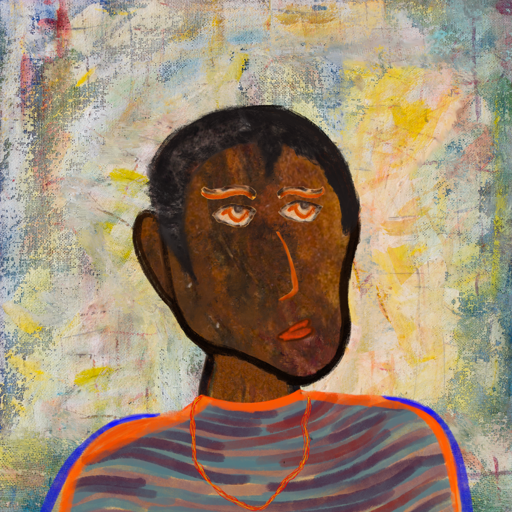
Background: Irani, Head And Neck Side: Mosgoul, Face Side: Experience, Bust: Experience, Hair Side: Roy_Bahadur, Head Accessory: Blank, Second Necklace: Gypsy_Mother_2, Necklace: Blank, Baby: Blank